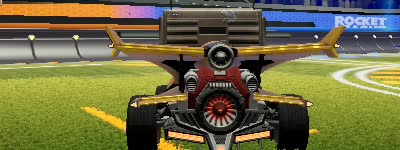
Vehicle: aftershock